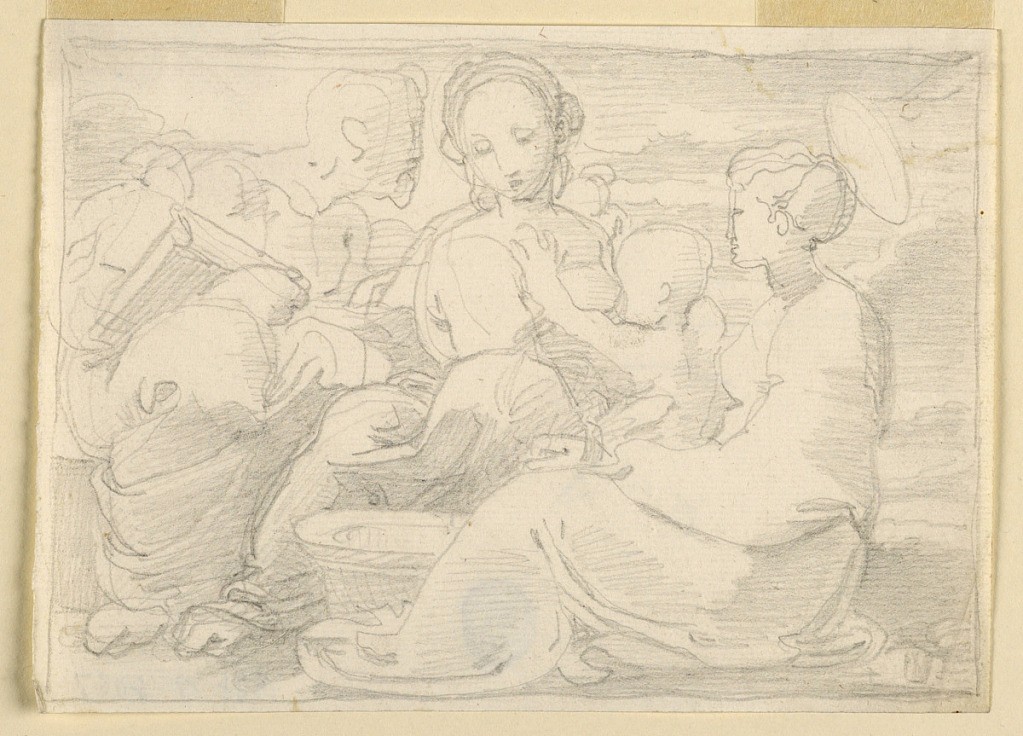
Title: The Holy Family and a Female Saint
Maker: Fortunato Duranti, Italian, 1787 - 1863
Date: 1820-1850
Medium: Graphite on paper
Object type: Drawing
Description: A saint virgin sits at right, on the ground, seen in profile. The Child is taken from her lap by the Virgin, who sits in the center, the wash basin in front of her. At left is St. Joseph with a book in his right arm, his head turned toward Mary. Framing line.